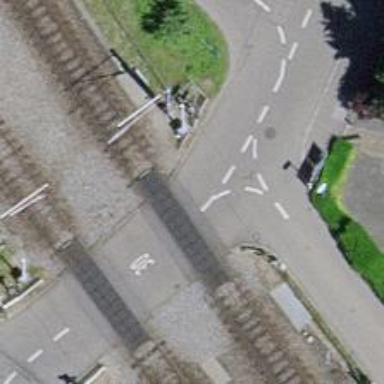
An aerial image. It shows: Full barrier level crossing along the railway.